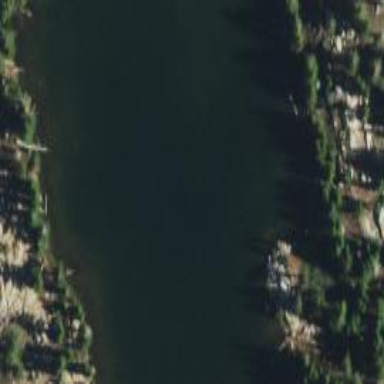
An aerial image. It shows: Serene lake.